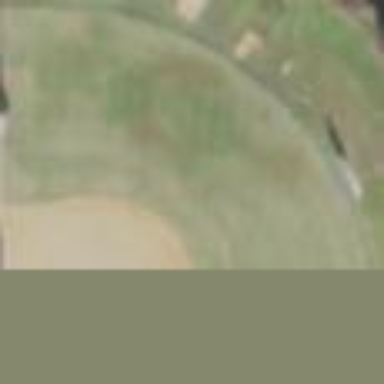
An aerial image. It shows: Softball pitch for leisure and sport activities.